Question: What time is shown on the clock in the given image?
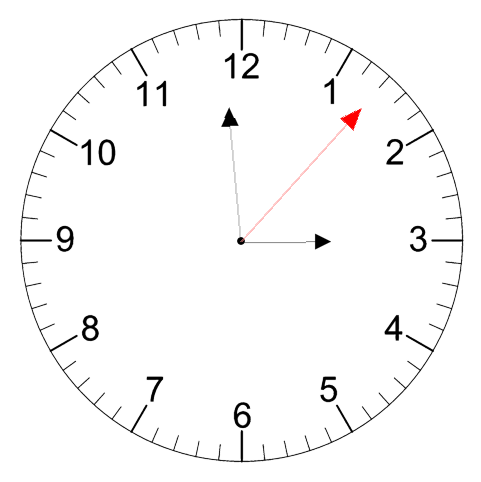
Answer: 02:59:07